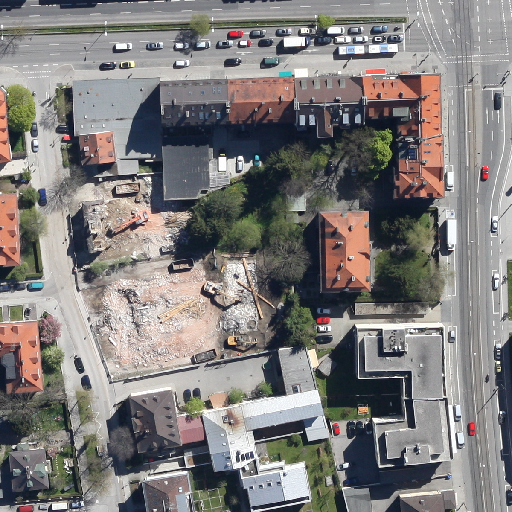
Referring expression: light-duty vehicle